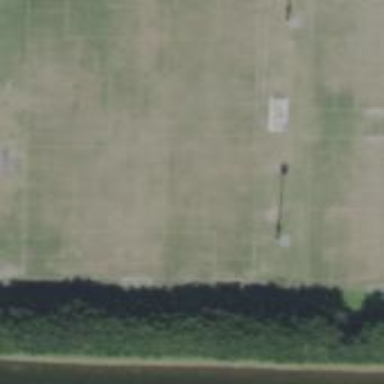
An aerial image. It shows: Soccer pitch designated for leisure and sports activities.